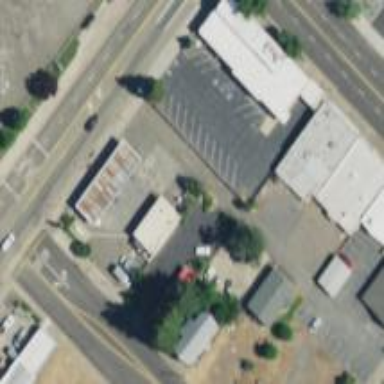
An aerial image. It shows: Convenience shop.